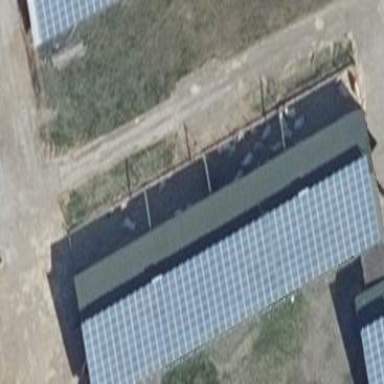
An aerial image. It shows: Building equipped with small solar photovoltaic panel for generating electricity.